Question: I can not for the life of me figure out whats going on and who I can't post to my service using json. I've tried reading every comment under the sun from google on the issues I have but everything is currently bringing me to a dead end. Please help!
I pass the postback service off to a third party by a callback URL in a post to a service. The Third party then posts back in Json back to my wcf service using the call back url. I have no problem with the initial post but they and myself are not able to hit the callback service. I tried yet Fiddler returns a 400 error but i'm not sure why. I need a little more than web links and such to fix this problem. please help!
'''
<system.serviceModel>
<services>
<service behaviorConfiguration="serviceBehavior" name="IBVWebService.InstantBankVerificationPostBack">
<endpoint address="http://localhost:64337/InstantBankVerificationPostBack.svc" behaviorConfiguration="web" binding="webHttpBinding" contract="IBVWebService.IInstantBankVerificationPostBack"></endpoint>
<endpoint contract="IMetadataExchange" binding="mexHttpBinding" address="mex" />
</service>
</services>
<behaviors>
<endpointBehaviors>
<behavior name="web">
<webHttp/>
</behavior>
</endpointBehaviors>
<serviceBehaviors>
<behavior name="serviceBehavior">
<serviceMetadata httpGetEnabled="true" />
<serviceDebug includeExceptionDetailInFaults="false" />
</behavior>
</serviceBehaviors>
</behaviors>
'''
'''
[OperationContract]
[WebInvoke(
Method = "POST",
BodyStyle = WebMessageBodyStyle.WrappedRequest,
RequestFormat = WebMessageFormat.Json)]
void PostBack(String json);
'''
'''
WebClient client = new WebClient();
client.Headers["Content-type"] = "application/json";
client.Encoding = System.Text.Encoding.UTF8;
string jsonInput = "{'data':'testvalue'}";
client.UploadString("http://localhost:64337/InstantBankVerificationPostBack.svc/PostBack", jsonInput);
'''

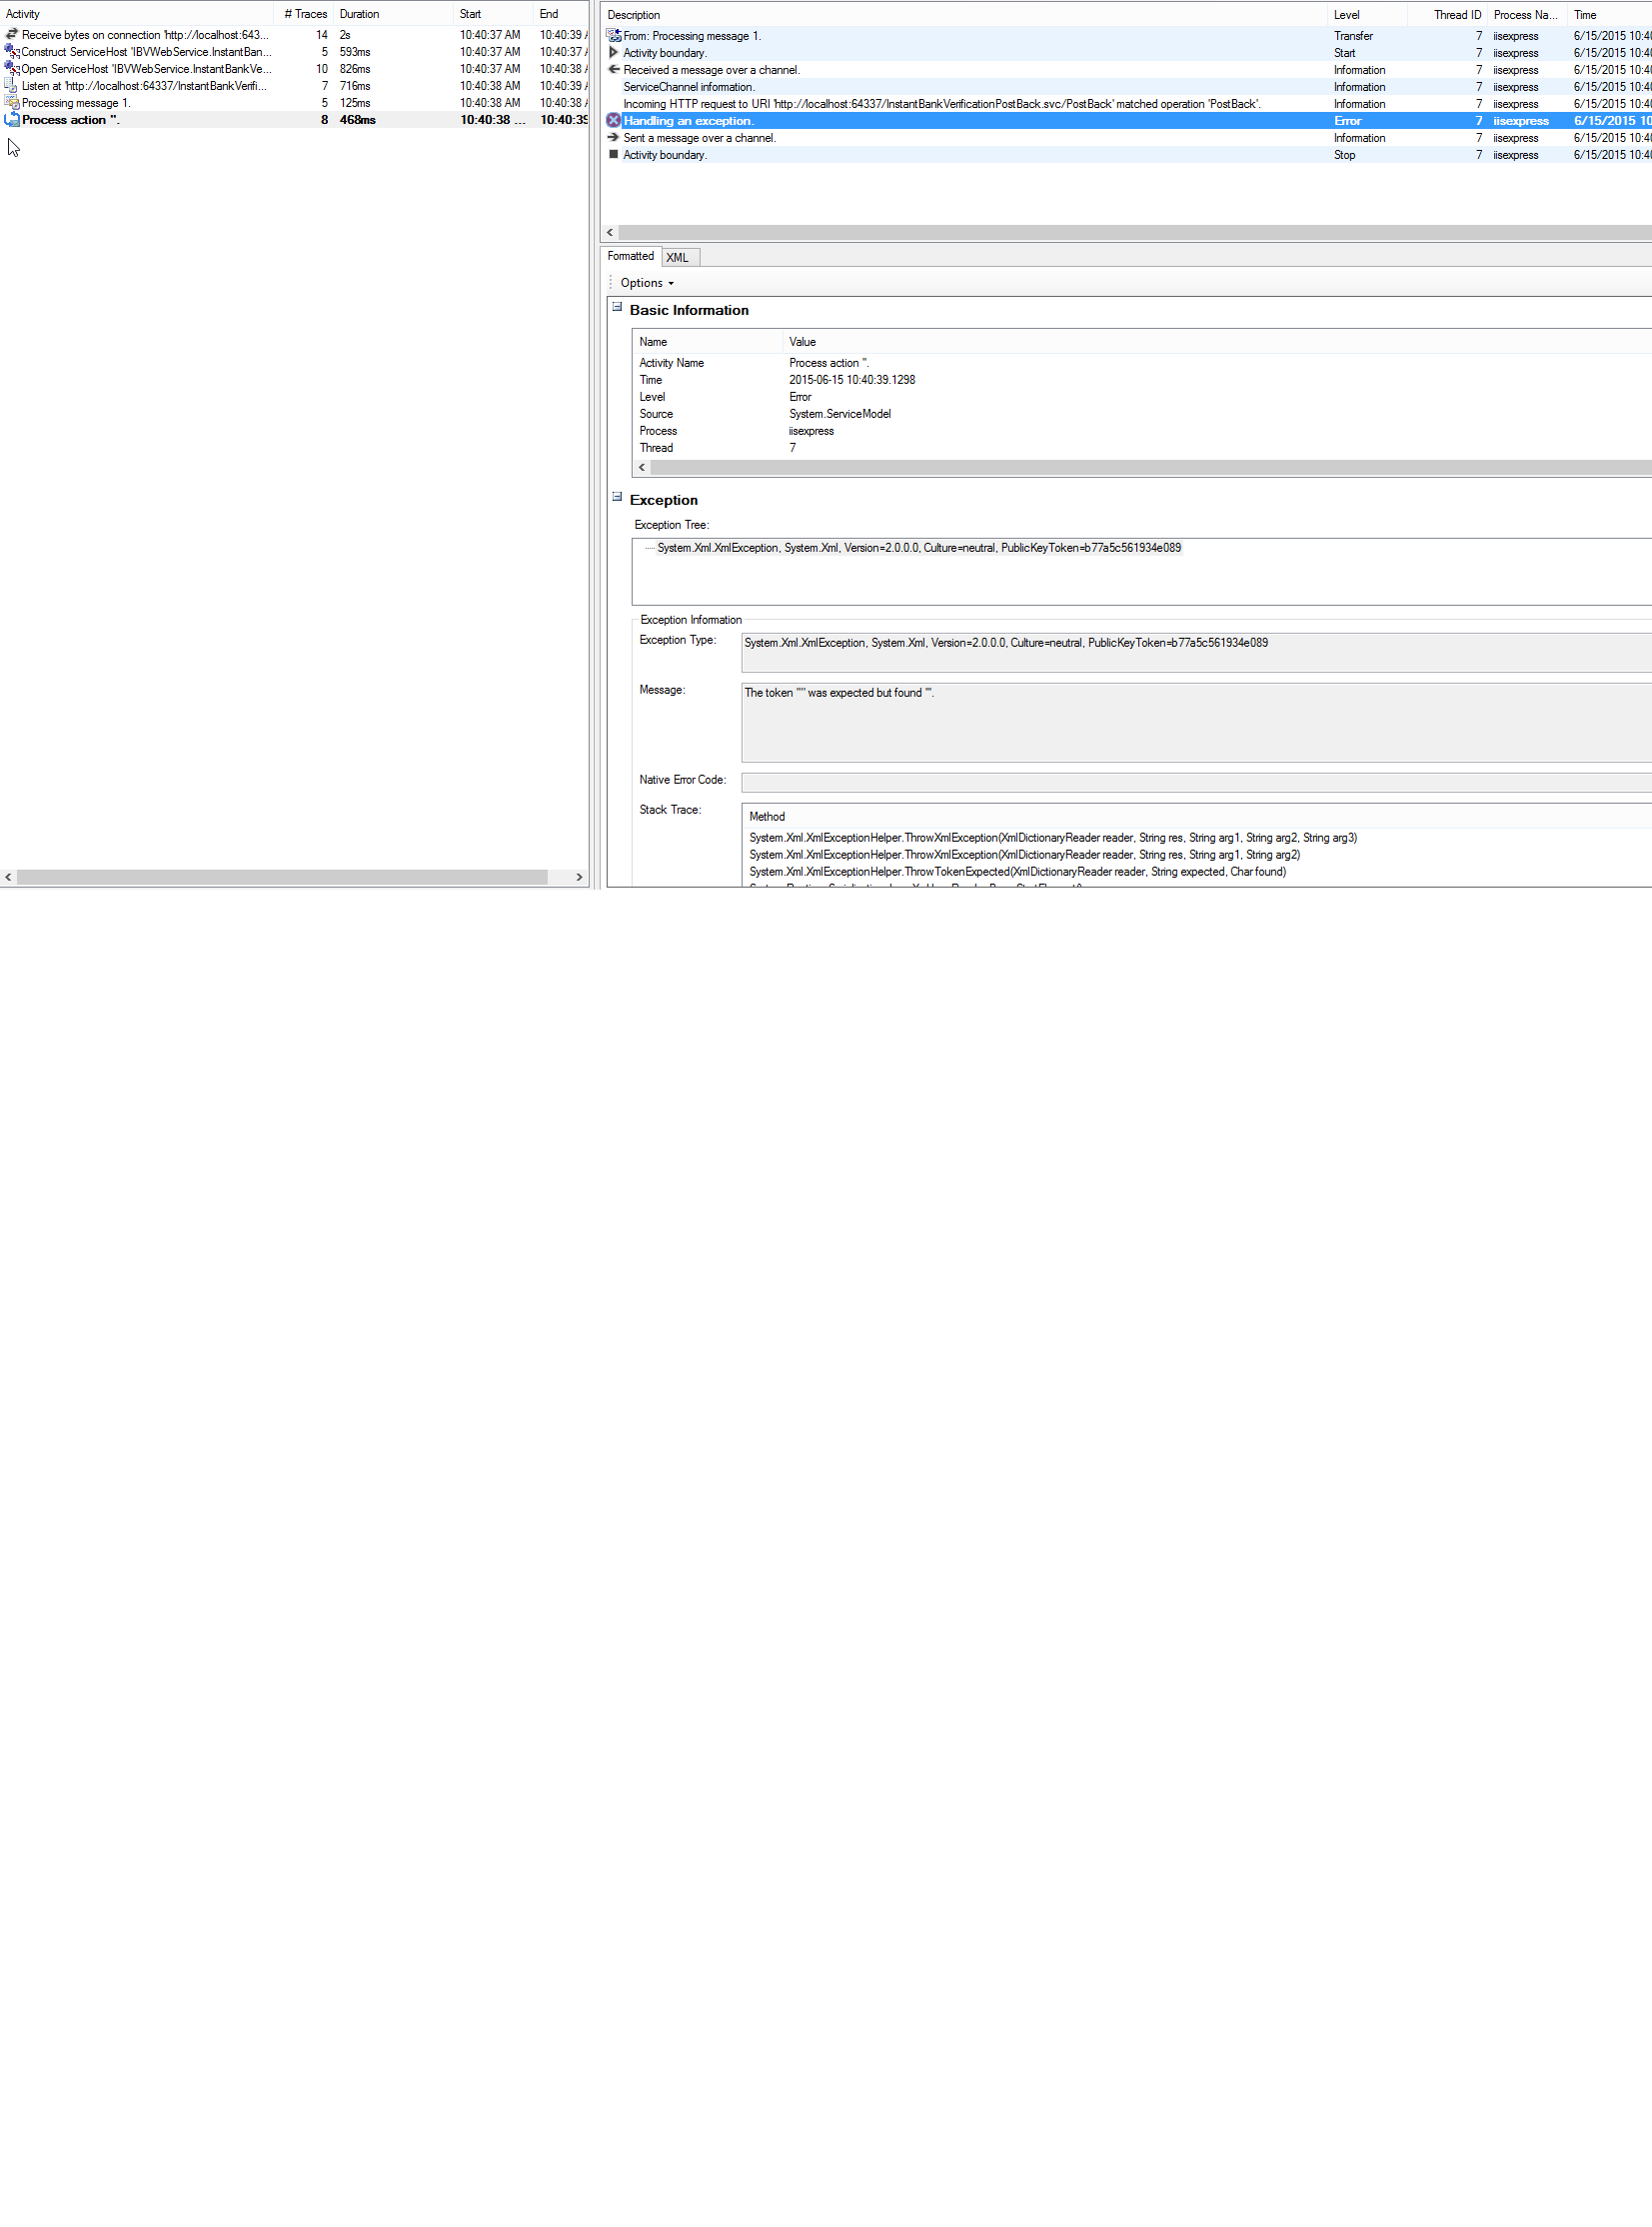
Answer: I have replicated your scenario, with a simple wcf service with the configurations you have and a simple test client :
WCF
'''
[OperationContract]
[WebInvoke(Method = "POST", BodyStyle = WebMessageBodyStyle.WrappedRequest, RequestFormat = WebMessageFormat.Json, ResponseFormat = WebMessageFormat.Json)]
void PostBack(String json);
'''
Client :
'''
string jsonInput = "{"json":"testvalue"}";
using (var client = new WebClient())
{
client.Headers["Content-type"] = "application/json";
client.Encoding = System.Text.Encoding.UTF8;
client.UploadString("http://localhost:51175/Service1.svc/PostBack", "POST", jsonInput);
}
'''
In the client make sure you match the signature of your WCF method, that is the object you are expecting is called , so when you call the method from your client send
Also, consider using a using statement for the webclient, to assure disposal after using it.